Question: when i use more than one controls inside the if any control contains lengthy text (more than the window size) cut-off is happening. (See the image)

I have two textblocks and one button control.
'''
<Grid>
<WrapPanel>
<TextBlock Text="Very long Text Message contains long text for testing " FontWeight="Bold"></TextBlock>
<Button Content="sample Text"></Button>
<TextBlock Text="sample Text textblock"></TextBlock>
</WrapPanel>
</Grid>
'''
the cut-off happens for first text block. i want wrap to next line if the text contains more characters.
help me to solve the issue. thanks in advance.
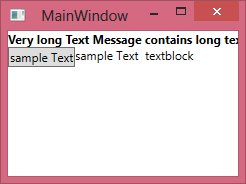
Answer: Are you trying to make a single paragraph that wraps? If so, then 'WrapPanel' isn't actually what you want.
'WrapPanel' takes UI elements (rectangular chunks of real estate) and lays them out left-to-right, top-to-bottom. You could enable wrapping in your first 'TextBlock', but then it'll take up a rectangle of screen space that's two lines high. Because the 'TextBlock' fills that entire rectangle, the button will actually appear it, rather than to the right of the bold words "for testing ".
If you want to make the whole thing flow like a paragraph, you don't want to use elements (which are always rectangular chunks); you want to use elements (which flow in paragraphs).
The way to get text elements into your XAML is to wrap them in a 'TextBlock'. Try this:
'''
<Grid>
<TextBlock TextWrapping="Wrap">
<Bold>
<Run Text="Very long Text Message contains long text for testing " />
</Bold>
<Button Content="sample Text"></Button>
sample Text textblock
</TextBlock>
</Grid>
'''
Note that I wrapped the first chunk of text in a '<Run>' element -- otherwise the trailing space would be ignored (assumed to be whitespace in your XAML document). The second chunk of text didn't have leading or trailing spaces, so I just put it directly inline.
<URL> has a bit more about the difference between the "controls" and "text" sides of XAML.